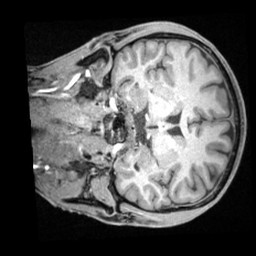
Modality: T1w
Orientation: coronal
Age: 34
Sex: male
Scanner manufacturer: siemens
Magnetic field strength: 3 T
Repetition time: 1.68 s
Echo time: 0.00188 s